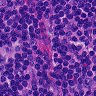
Metastatic tissue present: no